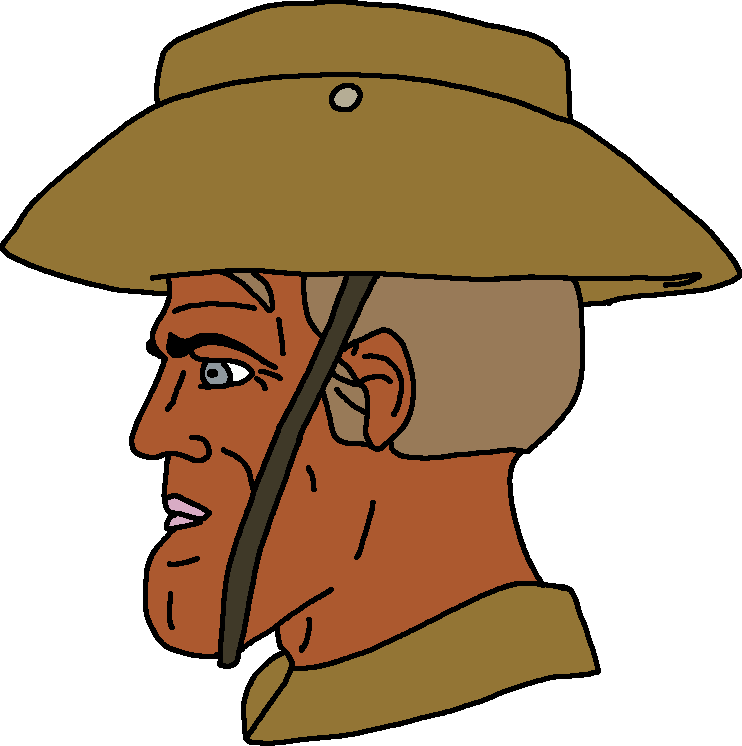
Label: 4_Yes_Chad